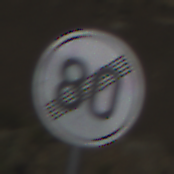
Verkehrszeichen: EndeGeschwindigkeit80
Umgebung: Outdoor, Nature
Tageszeit: MorningAfternoon
Wetter: Clear
Licht: Natural
Jahreszeit: NotSpecified
Kontrast: HighContrast